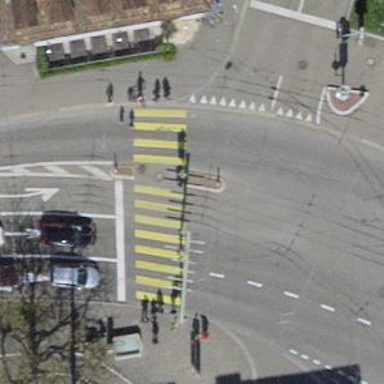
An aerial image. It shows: Crossing with traffic signals and zebra crossing island.